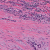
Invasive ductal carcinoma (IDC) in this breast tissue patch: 0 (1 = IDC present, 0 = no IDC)